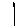
Label: line